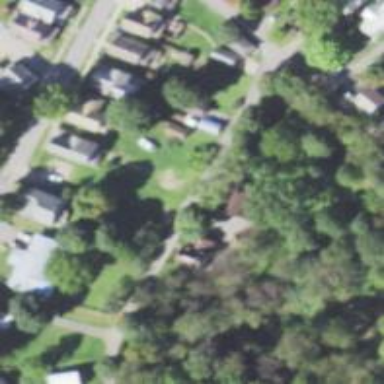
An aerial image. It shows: Alley classified as service road.